Question: I've been following along the <URL>
So, test/test_helper.rb:
'''
ENV['RAILS_ENV'] ||= 'test'
require File.expand_path('../../config/environment', __FILE__)
require 'rails/test_help'
require "minitest/reporters"
Minitest::Reporters.use!
'''
And the Gemfile:
'''
group :test do
gem 'minitest-reporters', '1.0.5'
gem 'mini_backtrace', '0.1.3'
gem 'guard-minitest', '2.3.1'
end
'''
I was able to run 'bundle install --without production' normally. Everything else in the app (including tests) runs smoothly but I don't get the same look/feel as in the tutorial:

How can I achieve this?
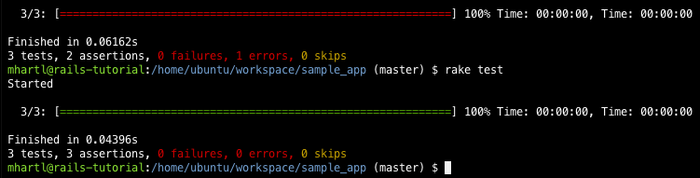
Answer: After a few days of searching around I found out that this got fixed on the latest release on the Master branch in Github repository (<URL>.
Props to <URL>